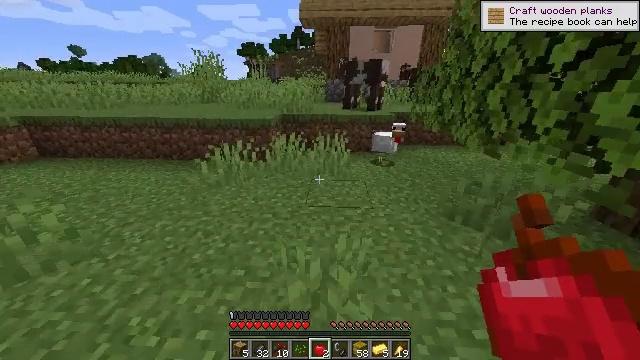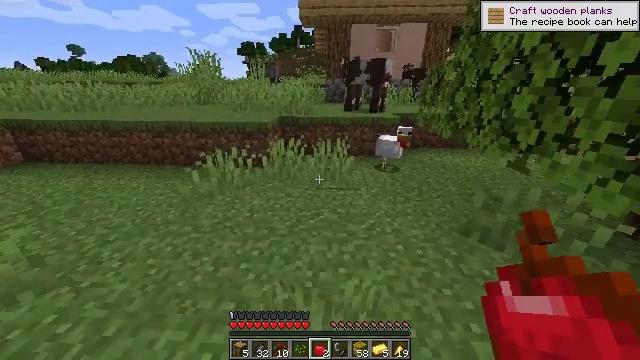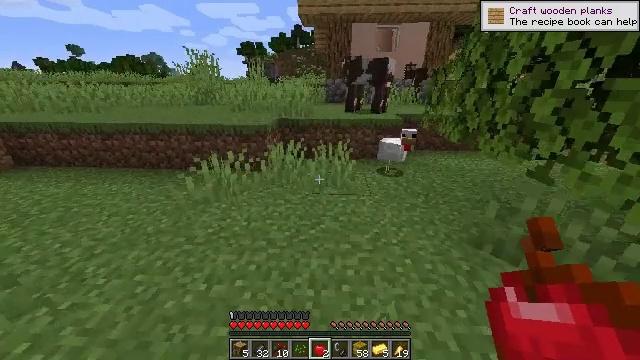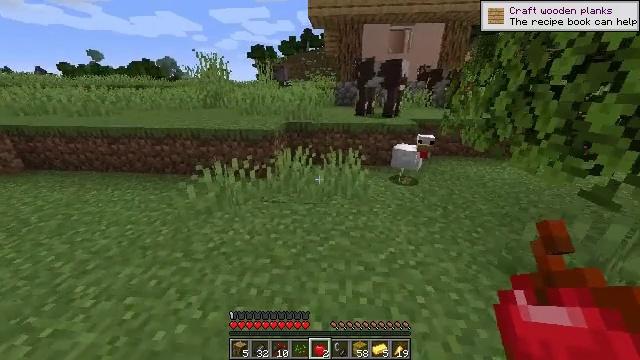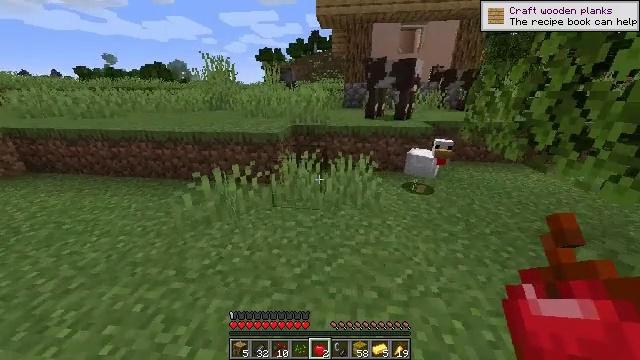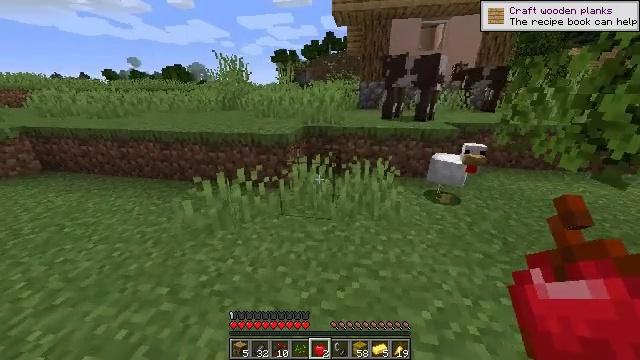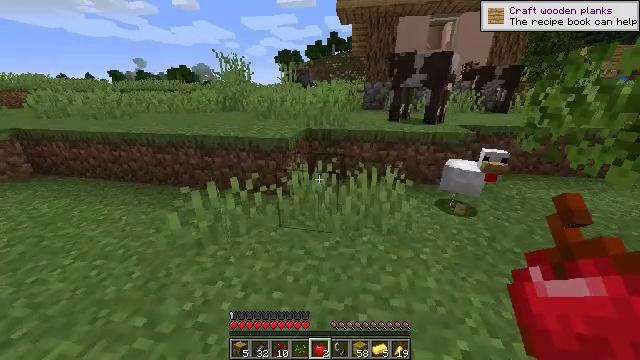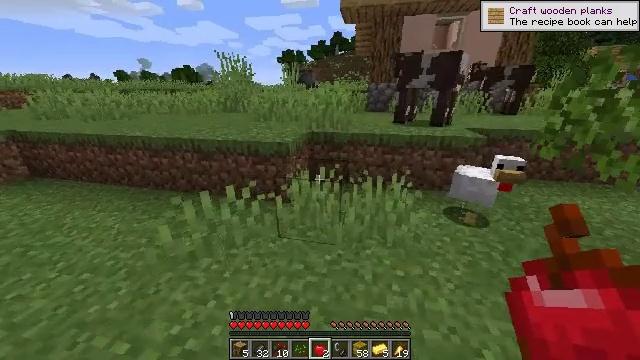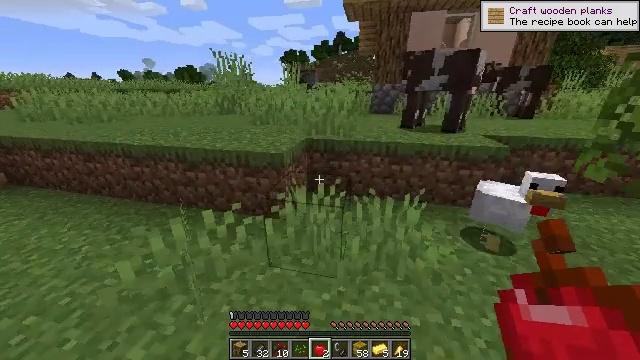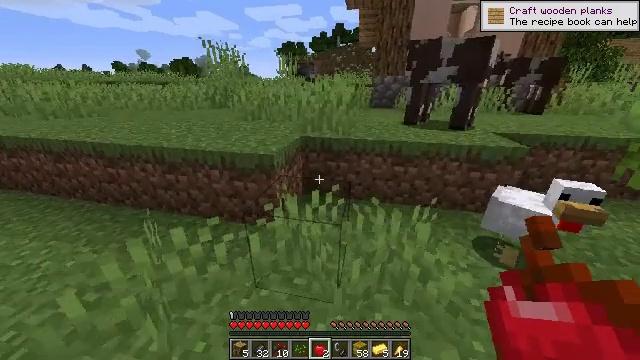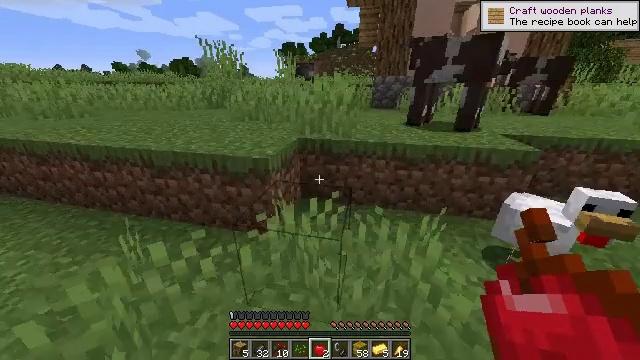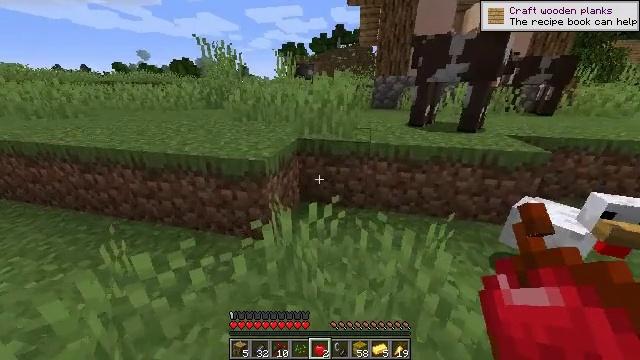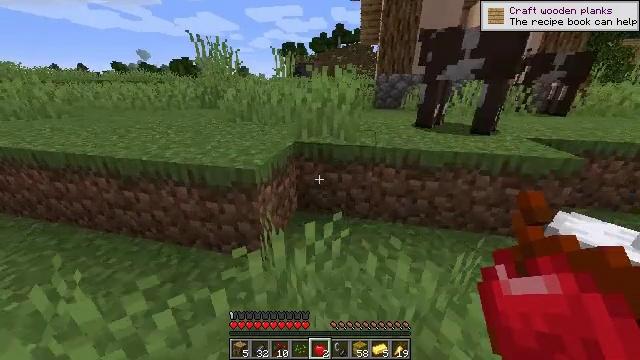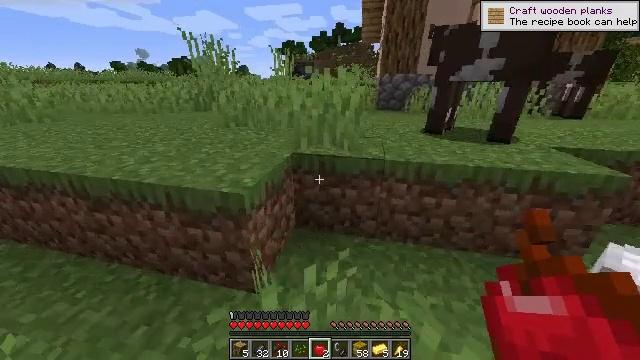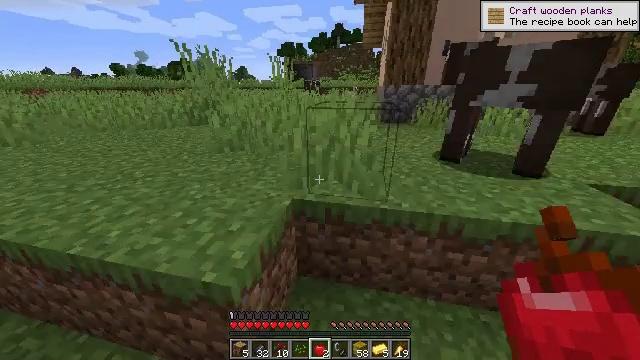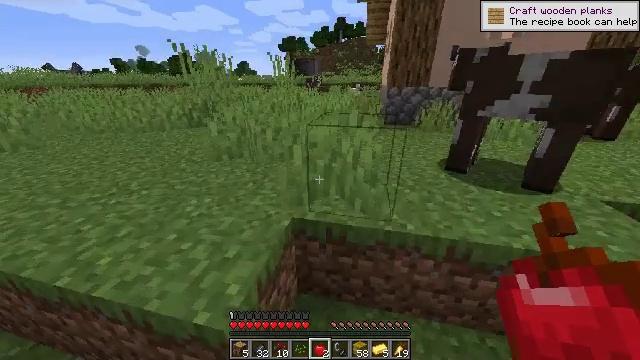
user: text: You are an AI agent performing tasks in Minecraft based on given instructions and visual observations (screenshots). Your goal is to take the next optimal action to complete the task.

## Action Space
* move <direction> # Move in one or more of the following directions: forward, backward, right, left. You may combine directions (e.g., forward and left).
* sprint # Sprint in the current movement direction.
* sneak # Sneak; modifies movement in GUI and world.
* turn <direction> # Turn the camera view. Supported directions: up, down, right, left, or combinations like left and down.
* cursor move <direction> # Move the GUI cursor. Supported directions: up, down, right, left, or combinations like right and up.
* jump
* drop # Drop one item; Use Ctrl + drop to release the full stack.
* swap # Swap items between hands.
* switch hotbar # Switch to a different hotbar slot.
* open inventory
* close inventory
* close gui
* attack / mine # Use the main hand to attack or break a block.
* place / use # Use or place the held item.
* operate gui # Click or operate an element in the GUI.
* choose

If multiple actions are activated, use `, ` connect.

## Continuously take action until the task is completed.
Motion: motion action
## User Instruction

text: Collect clay by holding down the left mouse button.
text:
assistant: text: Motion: move forward
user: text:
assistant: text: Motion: move forward
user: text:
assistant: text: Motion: move forward, turn left
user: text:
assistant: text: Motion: move forward, turn left
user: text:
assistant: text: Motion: move forward, turn left
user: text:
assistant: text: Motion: move forward
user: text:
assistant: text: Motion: move forward
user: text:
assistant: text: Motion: move forward
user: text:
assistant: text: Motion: move forward, turn down
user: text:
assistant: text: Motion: move forward
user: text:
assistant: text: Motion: move forward
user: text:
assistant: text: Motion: move forward
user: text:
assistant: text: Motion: move forward
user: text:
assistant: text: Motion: move forward, jump
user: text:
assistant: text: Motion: move forward, turn down, jump
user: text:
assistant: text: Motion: move forward, jump
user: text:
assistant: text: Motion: move forward, turn right, jump
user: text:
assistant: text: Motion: move forward, turn right and up, jump
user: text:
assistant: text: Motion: move forward, turn right and up, jump
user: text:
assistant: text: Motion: move forward, turn right and up, jump
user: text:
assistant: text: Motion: move forward, turn right, jump
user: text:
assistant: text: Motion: move forward, jump
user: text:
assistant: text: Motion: move forward, turn up, jump
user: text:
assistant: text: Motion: move forward, jump
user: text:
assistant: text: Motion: move forward, jump
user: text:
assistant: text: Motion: move forward, jump
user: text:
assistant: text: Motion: move forward, jump
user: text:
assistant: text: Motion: move forward and move left, jump
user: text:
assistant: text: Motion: move forward and move left, jump
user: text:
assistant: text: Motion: move forward and move left, jump